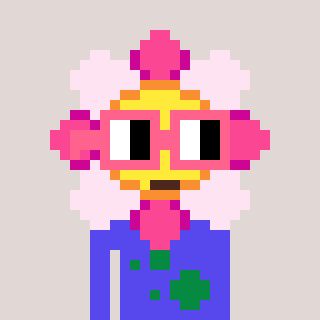
a pixel art character with square pink glasses, a flower-shaped head and a computerblue-colored body on a warm background